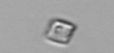
Label: Bacillariophyceae_morphotype1